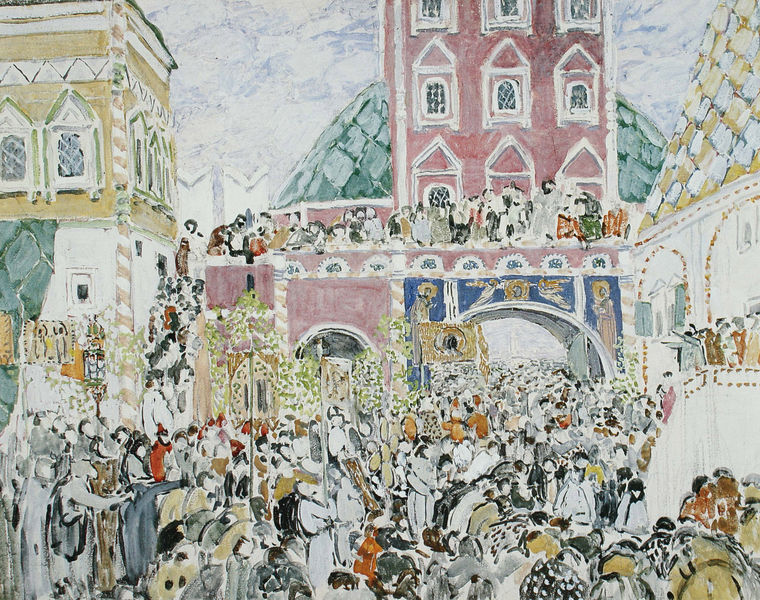
Titel: Boris Godunow
Künstler: Alexandr Golowin
Standort: Moskau
Institution: Bachruschin-Museum
Schlagwörter: baum, berg, blau, gemälde, gruppe, himmel, kopf, körper, mann, wasser, weiß, wolken, aquarell, bäume, dreieck, frauen, gelb, grün, impressionismus, kirchturm, menschen, stadt, blumen, braun, bunt, fenster, frau, grau, haar, hell, kleider, kreide, köpfe, licht, männer, orange, pastell, schmuck, schwarz, skizze, tür, zeichnung, dach, gebäude, haus, rose, rot, beige, fest, leute, malerei, masse, menge, mode, muster, ornament, versammlung, feier, gesichter, wand, architektur, band, gesicht, kleidung, mensch, holland, öl, häuser, brücke, kirche, gold, haare, reich, kind, personen, person, front, rosa, zart, dachziegel, kinder, reiter, turm, chaos, balkon, umrisse, bogen, fahnen, fassade, fassaden, türen, vedute, stab, studie, tribüne, zuschauer, fahne, moderne, russland, farben, zug, dorf, dächer, mauer, sprossenfenster, ziegel, farbe, formen, lila, violett, wasserfarbe, hof, markt, platz, empore, wagen, kuppel, bischof, kaiser, könig, bordüre, duktus, ornamente, pastellfarben, durchgang, gewächs, striche, tor, bögen, wände, eingang, tusche, wasserfarben, arkade, religion, sprossen, türme, palast, torbogen, geld, form, durcheinander, konturen, stöcke, auflauf, menschenmasse, tupfen, wirr, volk, wägen, entwurf, festlich, menschenmenge, rathaus, tinte, schemenhaft, tribühne, chinesisch, tore, stadttor, öffnung, maison, stäbe, ostern, mauern, schiefer, marktplatz, prozession, umzug, plan, ausgang, fröhlich, könige, fähnchen, parade, teuer, bänder, fenstersprossen, gruß, bau, christentum, verglast, kandinsky, schindeln, ville, standarte, elefant, russisch, dorfplatz, bauwerke, fenêtre, eglise, façade, boge, couleurs, fronleichnam, massen, balcon, bischofsstab, islam, fete, fahmen, fenêtres, palmsonntag, adoration, pastellfarbe, senfte, sprosse, volksmenge, procession, buntheit, borsüren, dchschindel, kirchenfeier, geistige, foule, sacré, torboge, mosquee